Question: df
'''
billsec disposition Date Hour
0 185 ANSWERED 2016-11-01 00
1 0 NO ANSWER 2016-11-01 00
2 41 ANSWERED 2016-11-01 01
3 4 ANSWERED 2016-12-02 05
'''
There is a table, me need to get out of it a summary table with the following data:

The rows are hours of the day, and the columns are the days, in the days of the total number of calls / missed / total duration of calls.
How to add additional columns (All, Lost, Time) in this table. I have so far turned out only to calculate the total duration of calls per hour, and their total number. Truth in different tables...
'''
df.pivot_table(rows='Hour',cols='Date',aggfunc=len,fill_value=0)
df.pivot_table(rows='Hour',cols='Date',aggfunc=sum,fill_value=0)
'''
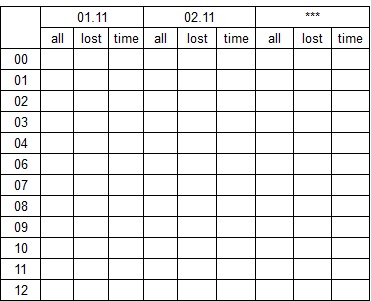
Answer: IIUC you can do it this way:
assuming we have the following DataFrame:
'''
In [248]: df
Out[248]:
calldate billsec disposition
0 2016-11-01 00:05:26 185 ANSWERED
1 2016-11-01 00:01:26 0 NO ANSWER
2 2016-11-01 00:05:19 41 ANSWERED
3 2016-11-01 00:16:02 4 ANSWERED
4 2016-11-02 01:16:02 55 ANSWERED
5 2016-11-02 02:02:02 2 NO ANSWER
'''
we can do the following:
'''
funcs = {
'billsec': {
'all':'size',
'time':'sum'
},
'disposition': {
'lost': lambda x: (x == 'NO ANSWER').sum()
}
}
(df.assign(d=df.calldate.dt.strftime('%d.%m'), t=df.calldate.dt.hour)
.groupby(['t','d'])[['billsec','disposition']].agg(funcs)
.unstack('d', fill_value=0)
.swaplevel(axis=1)
.sort_index(level=[0,1], axis=1)
)
'''
yields:
'''
d 01.11 02.11
all time lost all time lost
t
0 4 230 1 0 0 0
1 0 0 0 1 55 0
2 0 0 0 1 2 1
'''